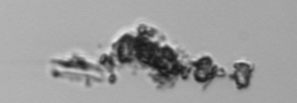
Label: Thalassiosira_TAG_external_detritus